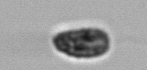
Label: Pseudochattonella_farcimen